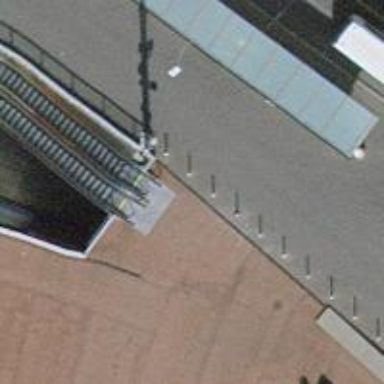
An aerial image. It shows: Bollard.